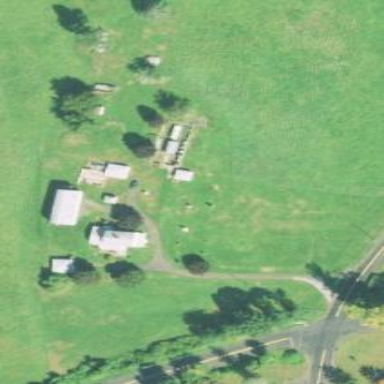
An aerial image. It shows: Farmyard area.